Aerial crown-view tile of a tropical tree (Barro Colorado Island, Panama), acquired 20241216:
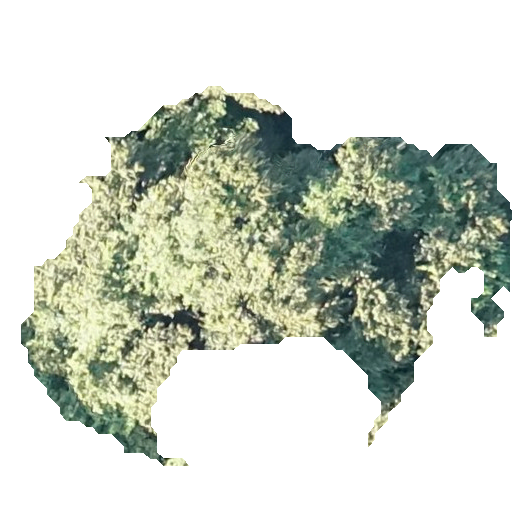
Species: Luehea seemannii
GBIF accepted scientific name: Luehea seemannii
Crown area: 150.689 m²